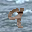
Label: 9